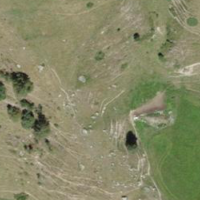
EUNIS habitat code: 26
Species observed at this site:
Macrothylacia rubi